Question:
This is the code for the measure:
'''
Sales of Audio (VALUES) =
CALCULATE(
[Total Sales],
'Product Category'[Category] = "Audio",
VALUES( 'Product Category'[Category] )
)
'''
In the table, it doesn't show the sales of every category other than Audio? Why are these rows blank?
I don't really understand how VALUES works here?
Thanks a lot guys!
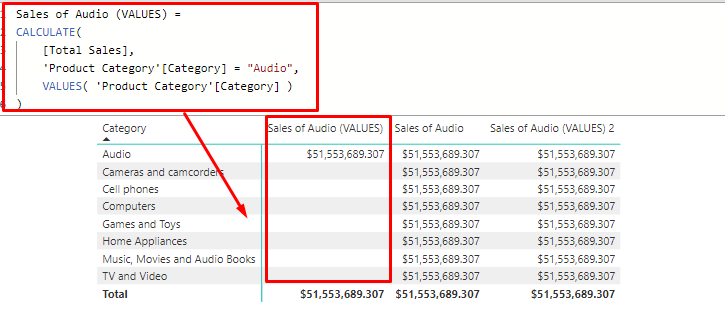
Answer: It is restoring the filter context.
'''
'Product Category'[Category] = "Audio"
'''
is internally rewritten as
'''
ALL( 'Product Category'[Category]) = "Audio"
'''
which destroys the filter context and gives you the same value for every row. VALUES() then restores the filter on Category.